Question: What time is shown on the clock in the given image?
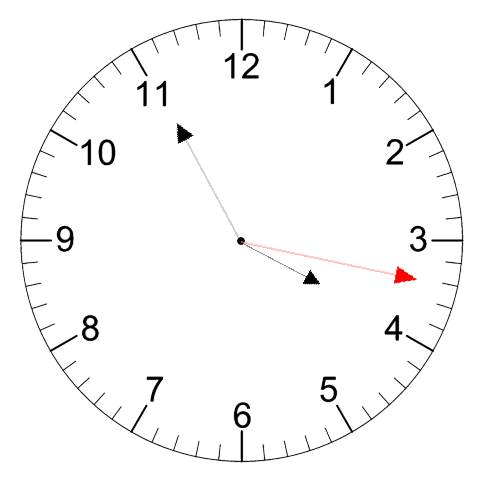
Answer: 03:55:17